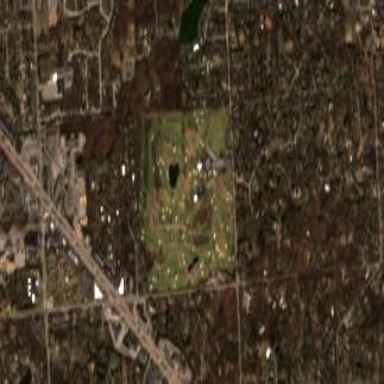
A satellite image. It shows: Golf course surrounded by greenery.